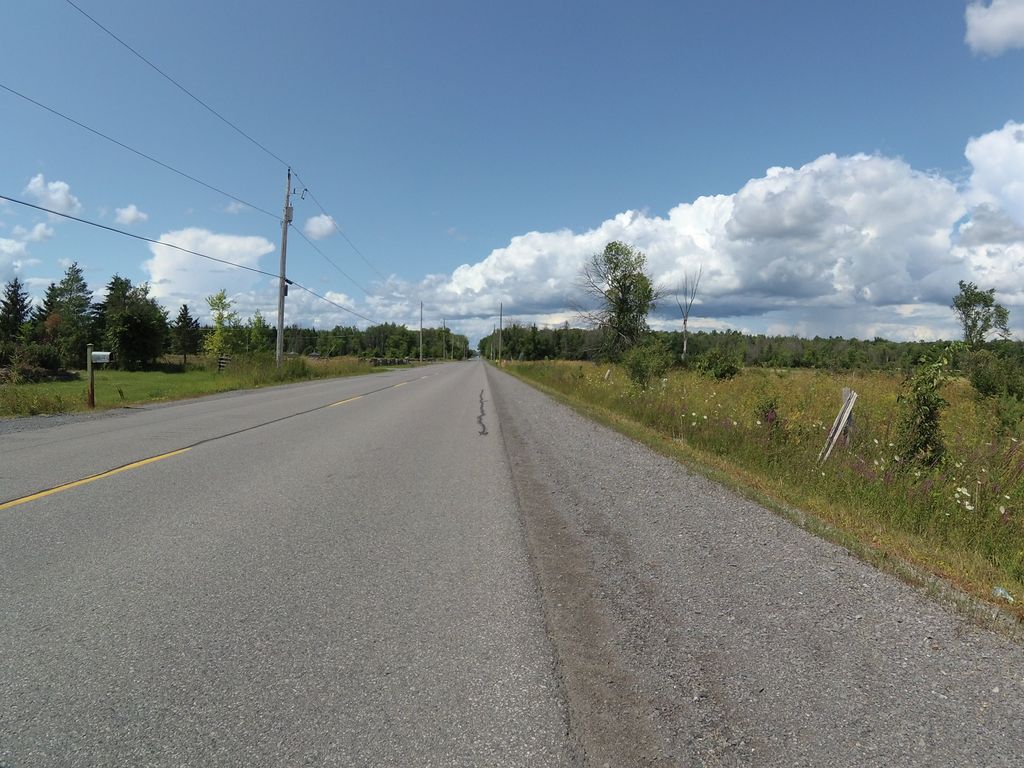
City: ottawa-gatineau